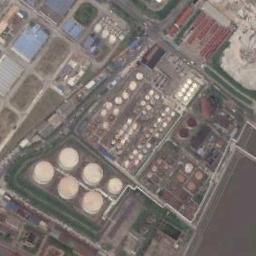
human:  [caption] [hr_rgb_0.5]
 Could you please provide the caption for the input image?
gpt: There are many different-sized oil storage tanks and many buildings in the factory, And there are lawns in the factory .

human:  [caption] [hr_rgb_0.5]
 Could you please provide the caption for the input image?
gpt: There are many storage tanks beside some tubes on the bare land.

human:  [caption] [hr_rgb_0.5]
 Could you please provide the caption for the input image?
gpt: There are six large white storage tanks and several rows of smaller storage tanks on the open space .

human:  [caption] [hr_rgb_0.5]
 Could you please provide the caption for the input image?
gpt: There are many buildings next to the storage tanks .

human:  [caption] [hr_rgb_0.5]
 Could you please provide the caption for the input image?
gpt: There are many storage tanks of different sizes .